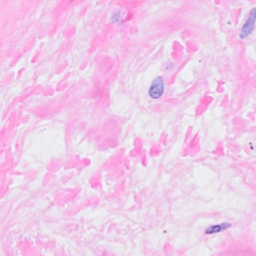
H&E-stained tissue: Breast